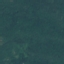
Land use / land cover class: Forest